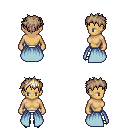
a pixel art fantasy rpg character, female body template, human, tanned skin, overskirt, white pants, white blonde bedhead hairstyle, gold boots, four views (front, back, left, right), 2x2 character sprite sheet, small pixel art, hard edges, no anti-aliasing